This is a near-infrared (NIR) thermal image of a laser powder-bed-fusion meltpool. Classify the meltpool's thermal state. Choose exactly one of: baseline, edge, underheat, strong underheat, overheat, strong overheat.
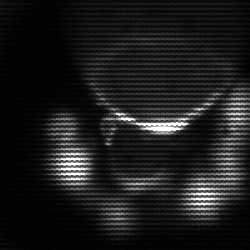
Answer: edge